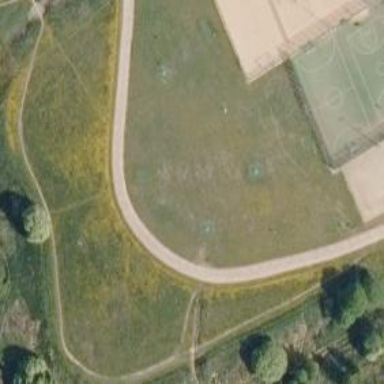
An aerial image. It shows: Disc golf hole.